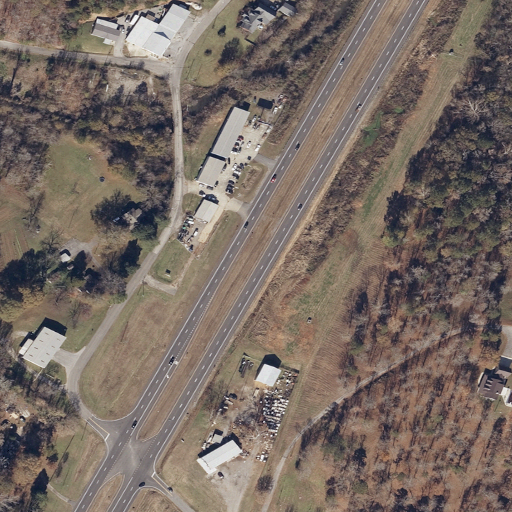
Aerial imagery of valley in Alabama named Murphree Valley containing deciduous forest, low intensity development, medium intensity development, pasture, open development, grassland, mixed forest, shrub, evergreen forest, woody wetlands, and high intensity development